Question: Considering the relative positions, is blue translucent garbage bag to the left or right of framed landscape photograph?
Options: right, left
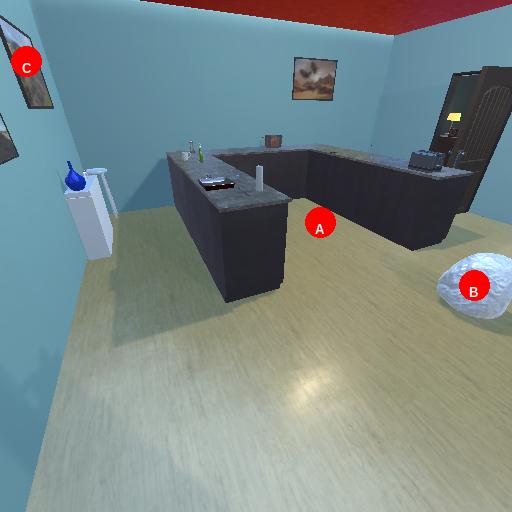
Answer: right